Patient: sex M, age 38
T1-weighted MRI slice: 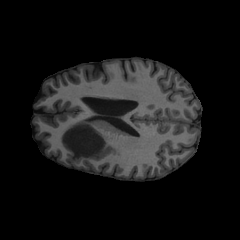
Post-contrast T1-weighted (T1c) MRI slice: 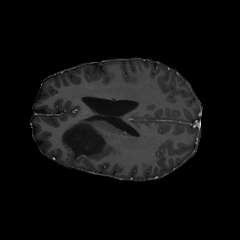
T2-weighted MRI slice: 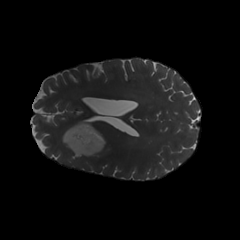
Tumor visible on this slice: yes
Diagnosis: Astrocytoma, IDH-mutant
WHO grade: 3